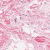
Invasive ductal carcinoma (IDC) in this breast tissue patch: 0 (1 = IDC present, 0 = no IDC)